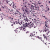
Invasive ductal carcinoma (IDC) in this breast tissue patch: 1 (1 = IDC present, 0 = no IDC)